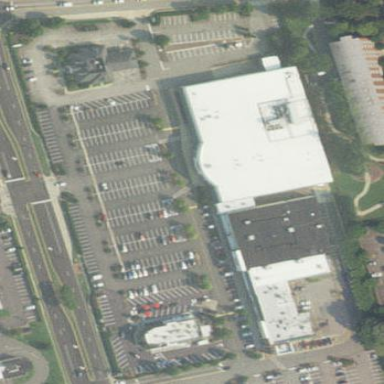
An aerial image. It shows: Retail area.